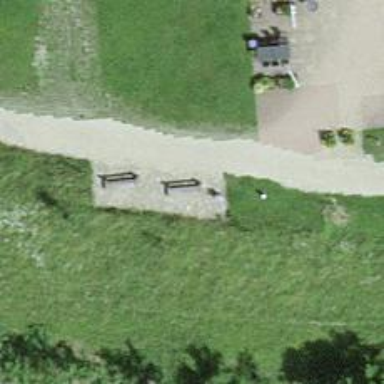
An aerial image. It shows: Bench.